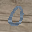
Label: 0